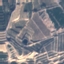
Land use / land cover: PermanentCrop